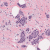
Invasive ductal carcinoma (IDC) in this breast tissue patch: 1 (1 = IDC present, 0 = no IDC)